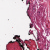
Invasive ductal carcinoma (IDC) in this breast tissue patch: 0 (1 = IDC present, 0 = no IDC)